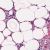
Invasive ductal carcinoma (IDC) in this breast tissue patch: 1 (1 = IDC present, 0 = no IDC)